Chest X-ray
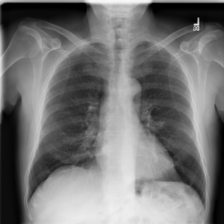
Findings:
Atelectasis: positive
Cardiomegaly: negative
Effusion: negative
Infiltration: negative
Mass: negative
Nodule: negative
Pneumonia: negative
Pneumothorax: negative
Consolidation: negative
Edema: negative
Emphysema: negative
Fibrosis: negative
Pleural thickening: negative
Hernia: negative